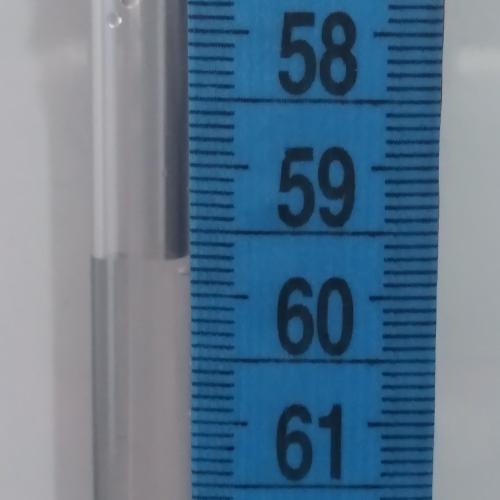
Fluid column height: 59.7 cm